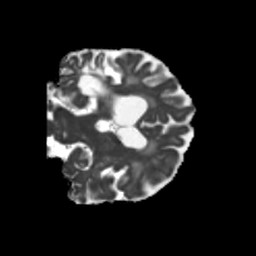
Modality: MD
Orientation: coronal
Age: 66
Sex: female
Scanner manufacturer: siemens
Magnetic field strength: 3 T
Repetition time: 5.25 s
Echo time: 0.08 s